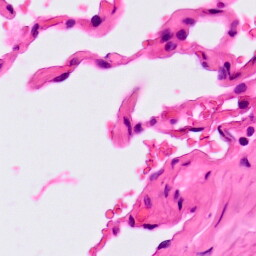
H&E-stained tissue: Lung